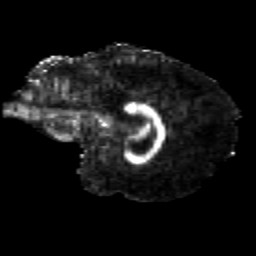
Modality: FA
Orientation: sagittal
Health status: healthy
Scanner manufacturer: siemens
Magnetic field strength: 3 T
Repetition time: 12 s
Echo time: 0.092 s